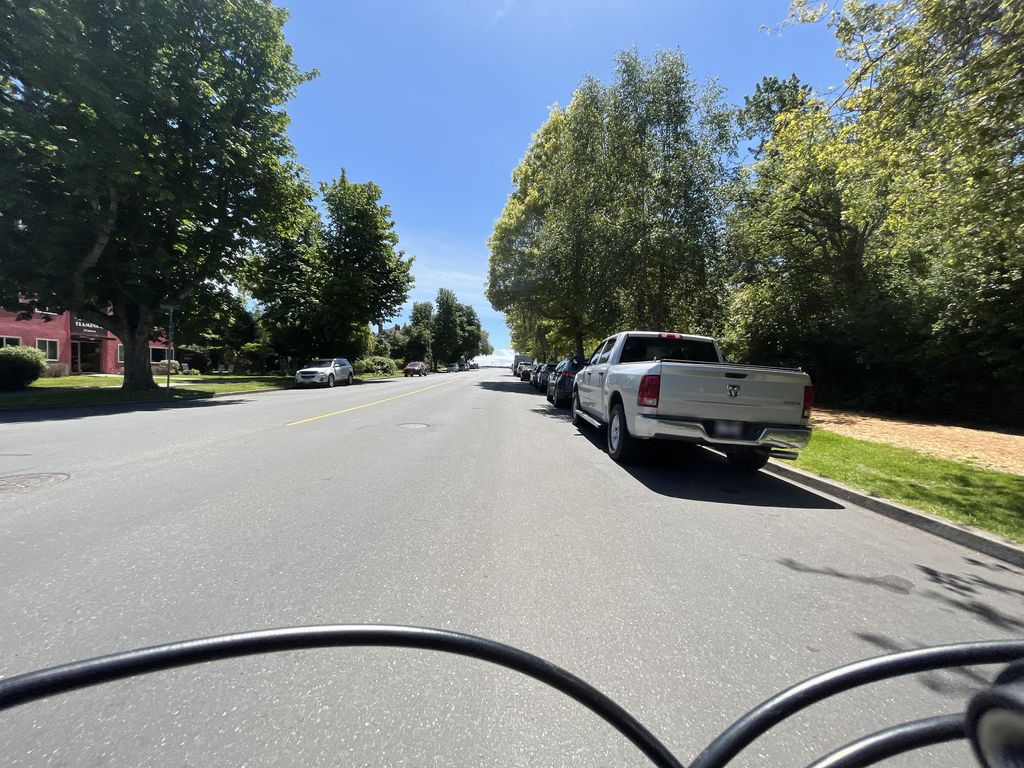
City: victoria